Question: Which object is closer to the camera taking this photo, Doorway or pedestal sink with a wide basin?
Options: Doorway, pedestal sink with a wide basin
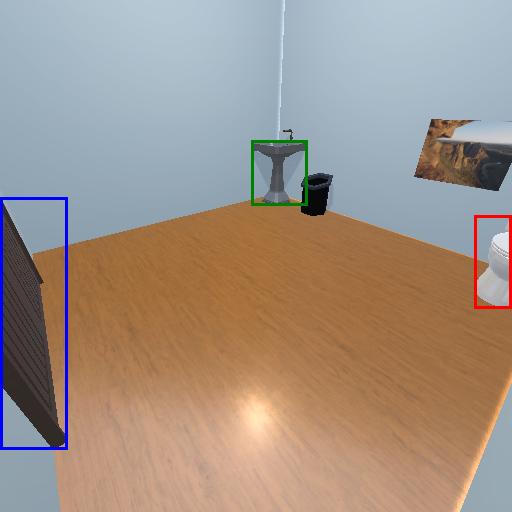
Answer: Doorway